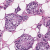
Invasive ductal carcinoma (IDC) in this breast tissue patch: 1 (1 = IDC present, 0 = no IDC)